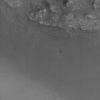
Atmospheric dust classification: not_dusty